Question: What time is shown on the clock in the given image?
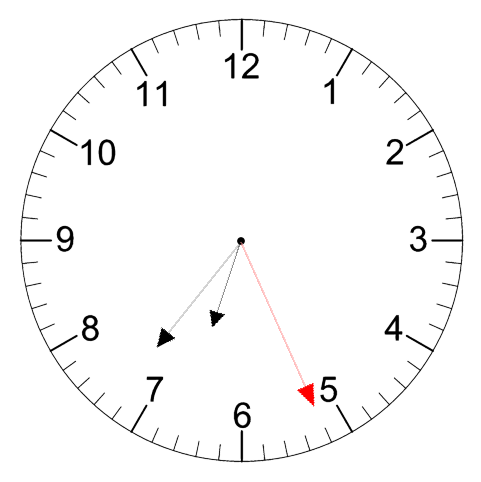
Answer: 06:36:26